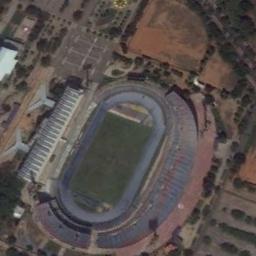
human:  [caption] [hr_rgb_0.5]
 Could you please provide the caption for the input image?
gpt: The parking lot is next to the stadium .

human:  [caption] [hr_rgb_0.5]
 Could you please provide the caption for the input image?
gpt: The stadium is on the bare land next to some trees .

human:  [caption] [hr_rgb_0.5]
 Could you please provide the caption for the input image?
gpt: Next to the oval gym are vegetation and bare land .

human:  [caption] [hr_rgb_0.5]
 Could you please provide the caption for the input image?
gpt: This oval stadium is surrounded by dense residential areas .

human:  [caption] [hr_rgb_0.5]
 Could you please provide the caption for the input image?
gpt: There are some bare land beside the stadium .